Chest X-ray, AP view. Patient: 21 years old, sex M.
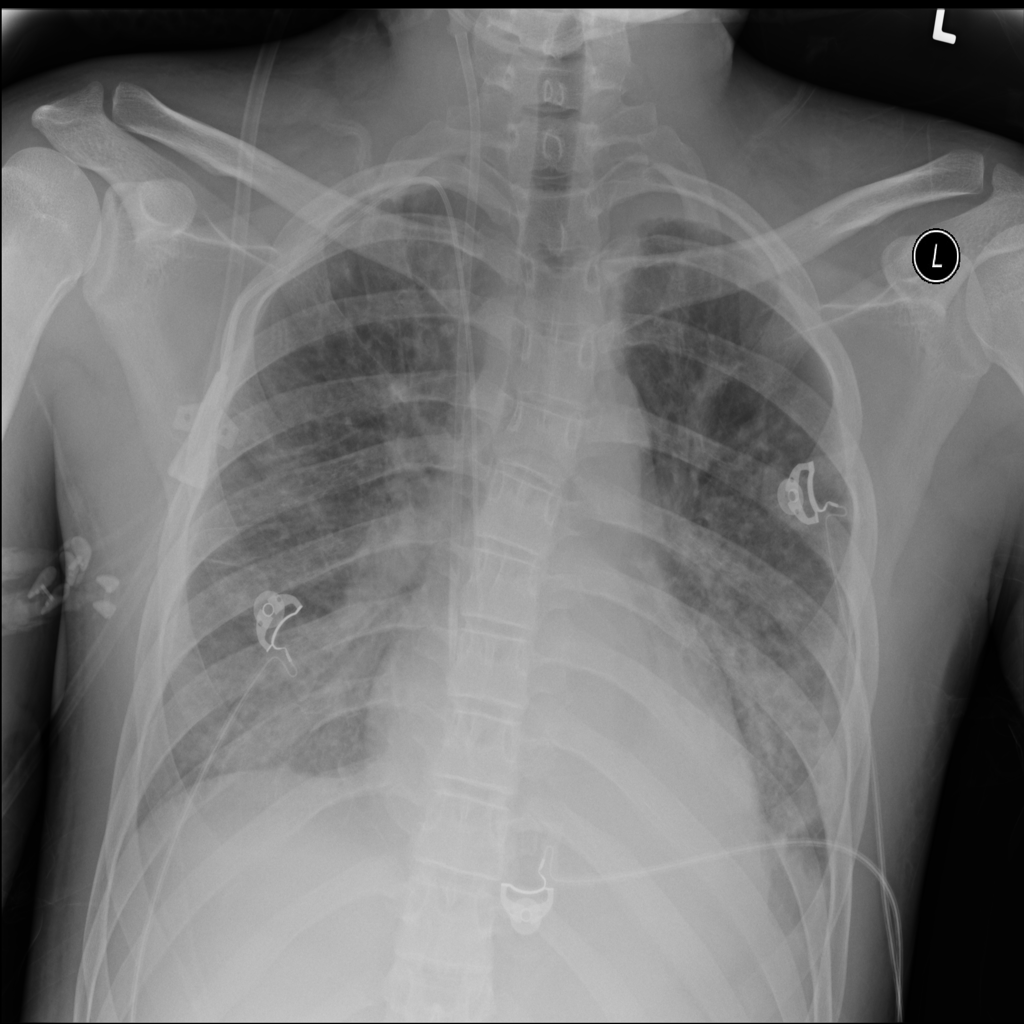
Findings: Infiltration, Nodule